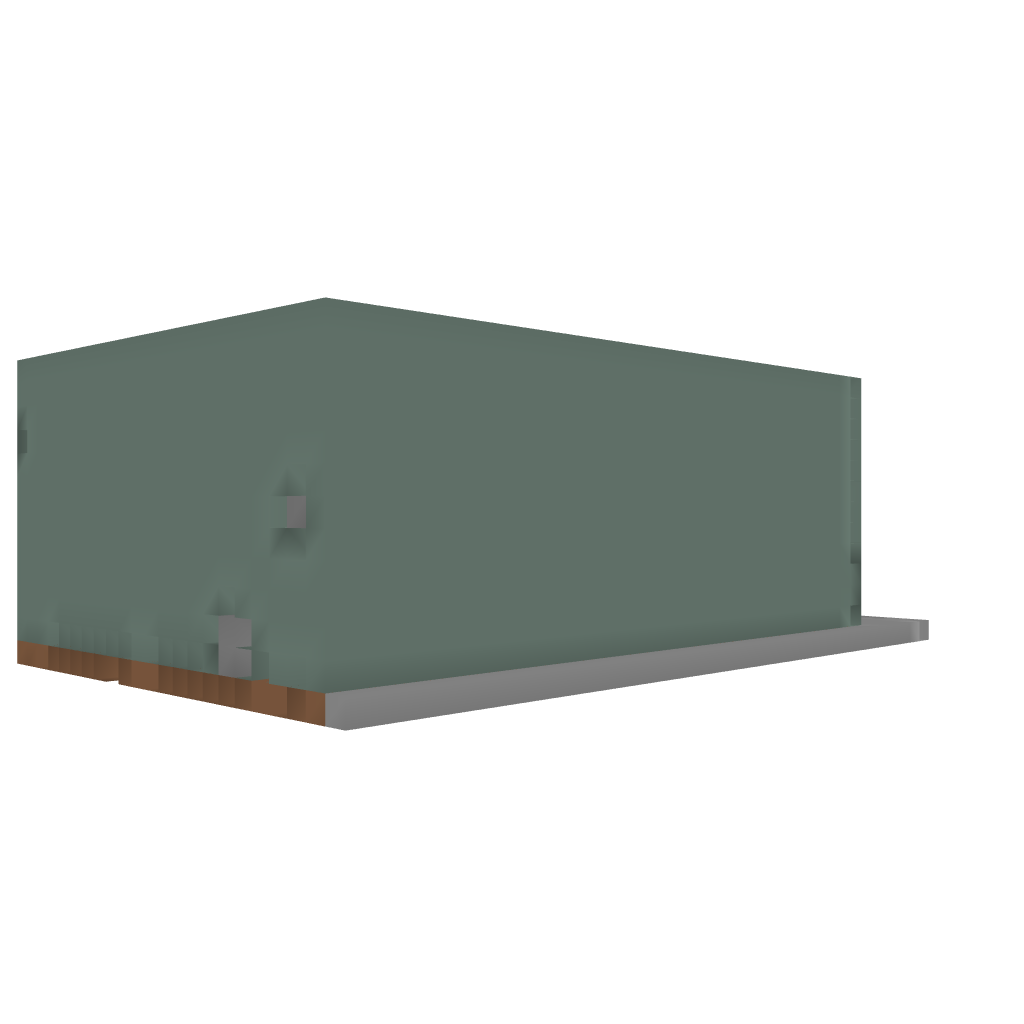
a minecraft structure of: Shop For Servers